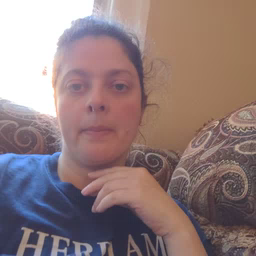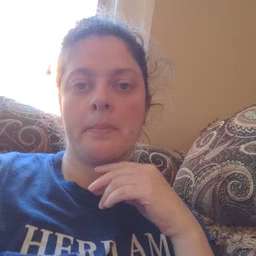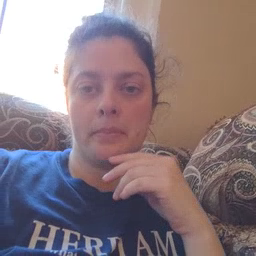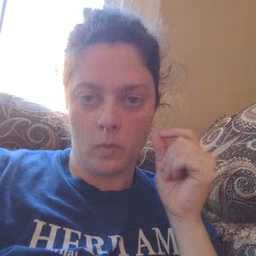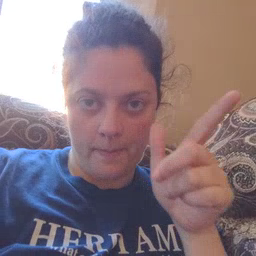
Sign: awake